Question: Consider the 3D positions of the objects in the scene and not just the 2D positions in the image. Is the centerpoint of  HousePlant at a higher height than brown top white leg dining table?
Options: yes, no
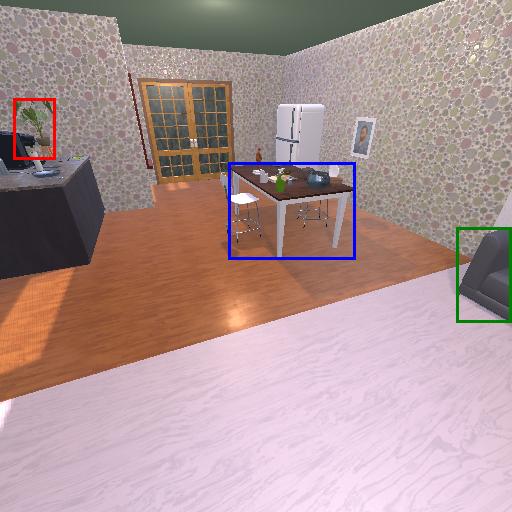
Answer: yes